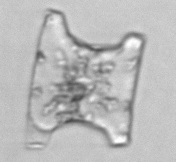
Label: Eucampia